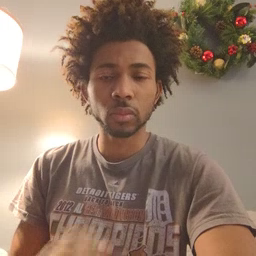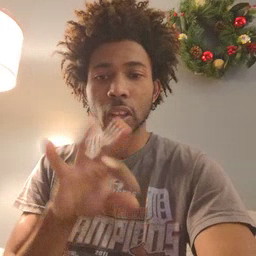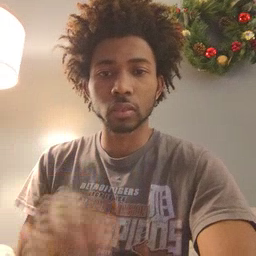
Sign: frenchfries